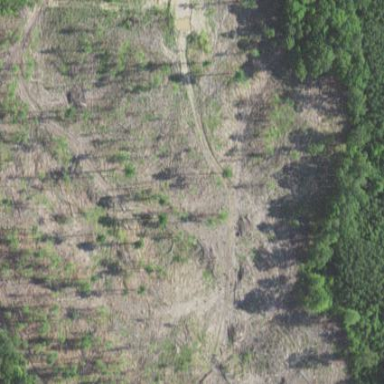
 likely man-made clearing in the landscape."